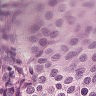
Metastatic tissue present: yes